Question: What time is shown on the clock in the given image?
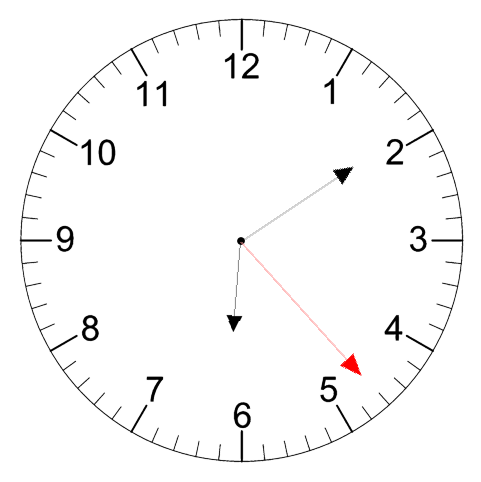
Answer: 06:09:23